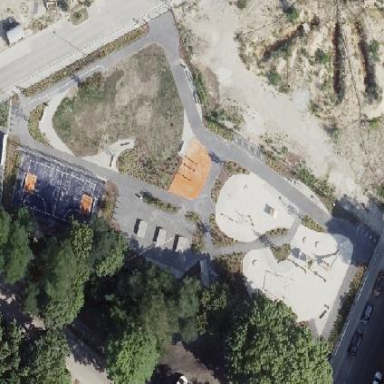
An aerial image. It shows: Playground surrounded by fence.